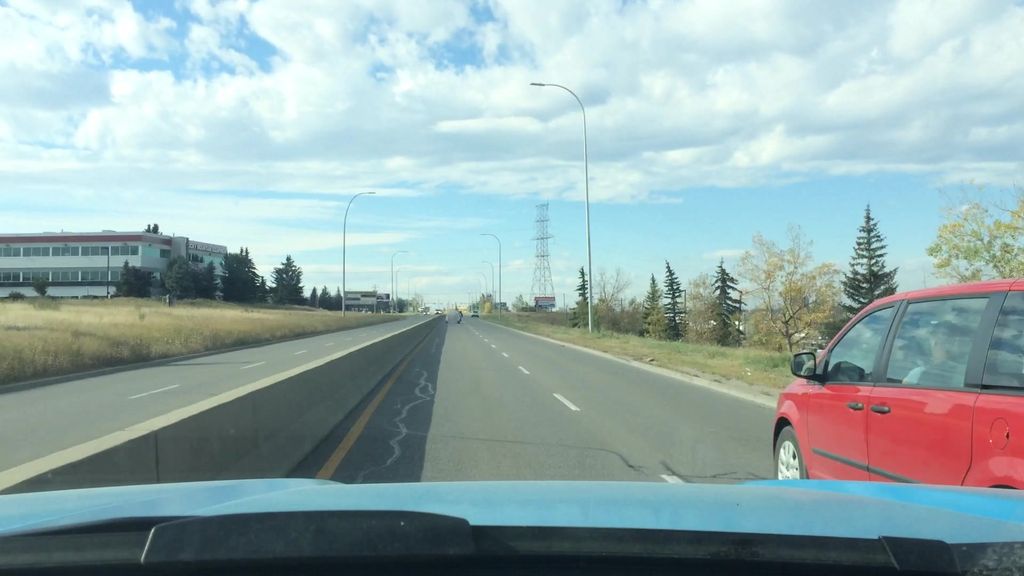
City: calgary